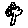
Label: tree